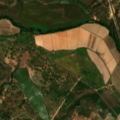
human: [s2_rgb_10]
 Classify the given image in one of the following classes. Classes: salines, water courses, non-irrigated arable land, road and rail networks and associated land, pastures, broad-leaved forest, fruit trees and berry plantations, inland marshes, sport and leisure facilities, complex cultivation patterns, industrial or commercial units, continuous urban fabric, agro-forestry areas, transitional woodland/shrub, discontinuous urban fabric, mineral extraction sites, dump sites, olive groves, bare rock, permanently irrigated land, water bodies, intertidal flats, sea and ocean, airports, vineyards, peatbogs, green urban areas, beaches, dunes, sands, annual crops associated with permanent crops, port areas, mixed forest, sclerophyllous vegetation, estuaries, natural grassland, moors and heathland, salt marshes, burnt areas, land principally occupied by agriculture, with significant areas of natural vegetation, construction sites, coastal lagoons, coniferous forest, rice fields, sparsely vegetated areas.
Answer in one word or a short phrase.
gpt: continuous urban fabric